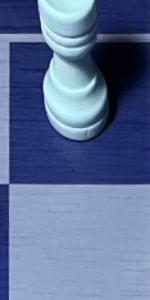
Label: Empty